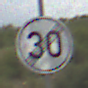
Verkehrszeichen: EndeGeschwindigkeit30
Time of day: Midday
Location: Outdoor (Nature)
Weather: PartlyCloudy
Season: NotSpecified
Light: Natural